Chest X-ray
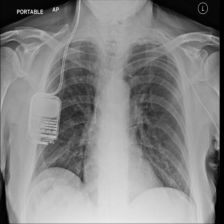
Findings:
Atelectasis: negative
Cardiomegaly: negative
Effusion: negative
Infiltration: negative
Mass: negative
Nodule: negative
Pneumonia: negative
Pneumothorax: negative
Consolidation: negative
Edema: negative
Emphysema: negative
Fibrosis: negative
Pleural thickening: negative
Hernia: negative